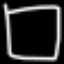
Label: square